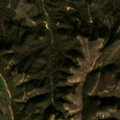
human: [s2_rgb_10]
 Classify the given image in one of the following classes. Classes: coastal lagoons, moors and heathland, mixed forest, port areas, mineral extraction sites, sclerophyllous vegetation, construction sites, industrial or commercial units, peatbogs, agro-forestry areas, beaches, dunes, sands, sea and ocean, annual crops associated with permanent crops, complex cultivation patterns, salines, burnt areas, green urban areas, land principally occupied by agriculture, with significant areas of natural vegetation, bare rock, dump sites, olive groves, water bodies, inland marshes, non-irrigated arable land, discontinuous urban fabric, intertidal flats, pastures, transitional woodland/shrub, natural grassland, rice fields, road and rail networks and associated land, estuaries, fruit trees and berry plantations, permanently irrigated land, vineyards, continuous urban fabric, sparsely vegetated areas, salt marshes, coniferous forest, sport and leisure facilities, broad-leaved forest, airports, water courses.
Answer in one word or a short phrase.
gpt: broad-leaved forest, mixed forest, transitional woodland/shrub